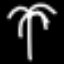
Label: palm tree